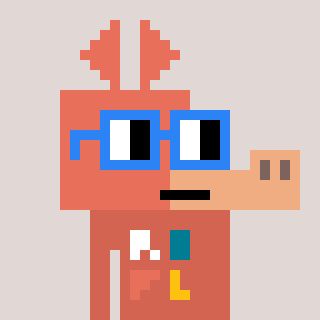
a pixel art character with square blue glasses, a aardvark-shaped head and a peachy-colored body on a warm background